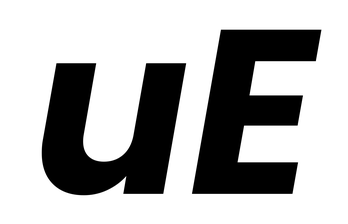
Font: Poppins-BoldItalic